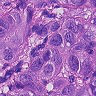
Metastatic tissue present: yes